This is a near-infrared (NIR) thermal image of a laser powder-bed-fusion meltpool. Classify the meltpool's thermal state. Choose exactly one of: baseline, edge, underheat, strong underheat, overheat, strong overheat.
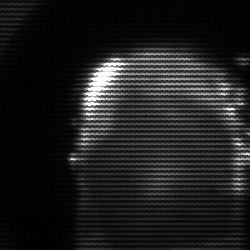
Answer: baseline